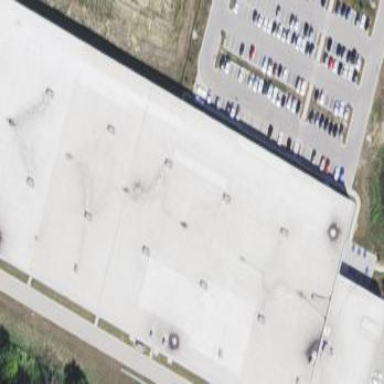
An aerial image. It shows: Warehouse.